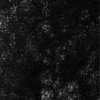
Label: not_dusty